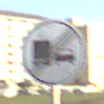
Verkehrszeichen: EndeUeberholverbotKraftfahrzeuge
Umgebung: Outdoor, Suburban
Tageszeit: MorningAfternoon
Wetter: PartlyCloudy
Licht: Natural
Jahreszeit: NotSpecified
Kontrast: HighContrast